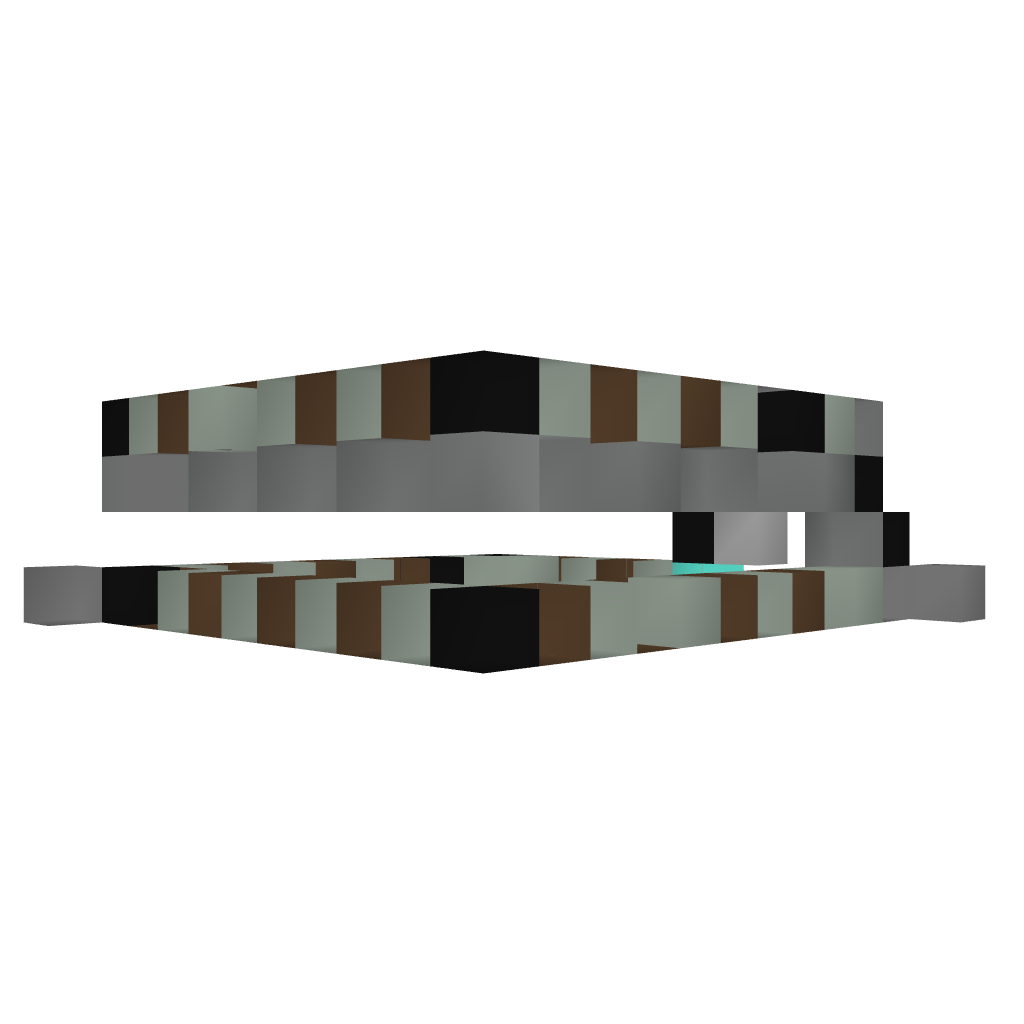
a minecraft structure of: Jingle Bells in Note Blocks